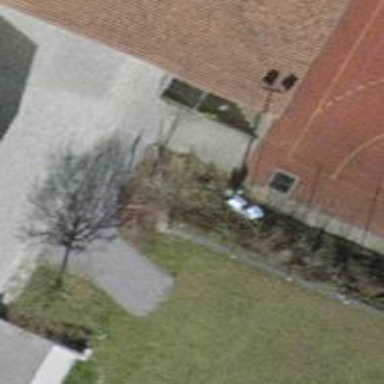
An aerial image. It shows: Fence with chain link type.